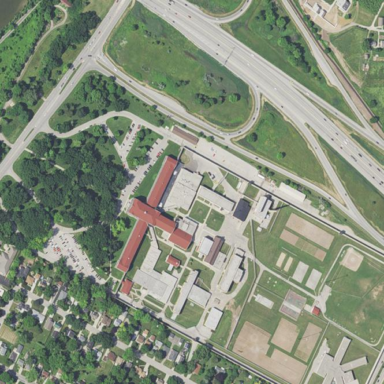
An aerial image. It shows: Prison.